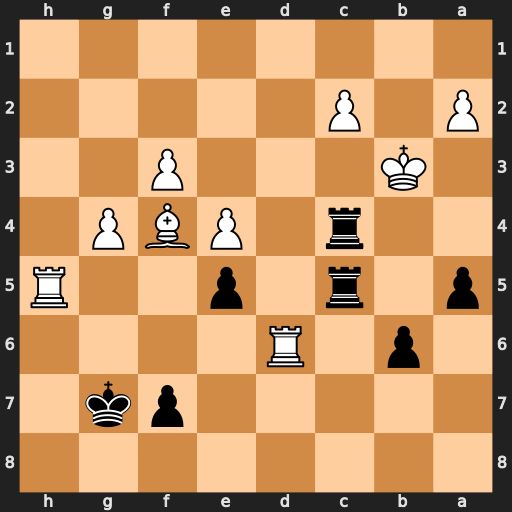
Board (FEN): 8/5pk1/1p1R4/p1r1p2R/2r1PBP1/1K3P2/P1P5/8
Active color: b
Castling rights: -
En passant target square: -
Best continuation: Rb4+ Ka3 Rc3#